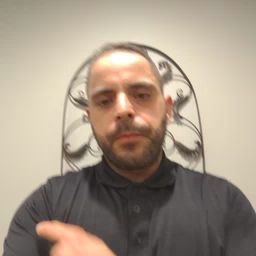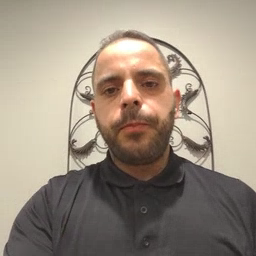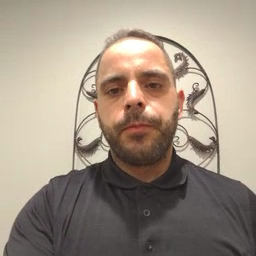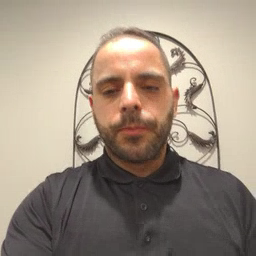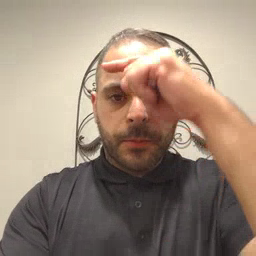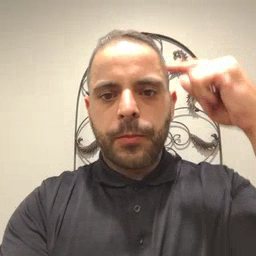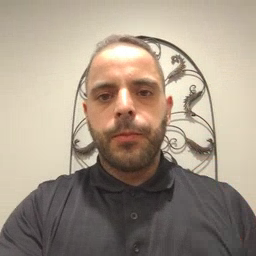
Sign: black